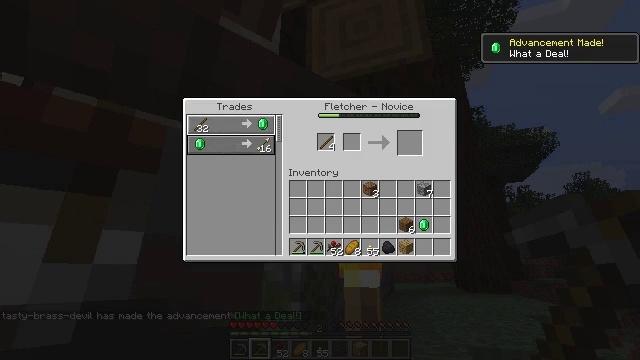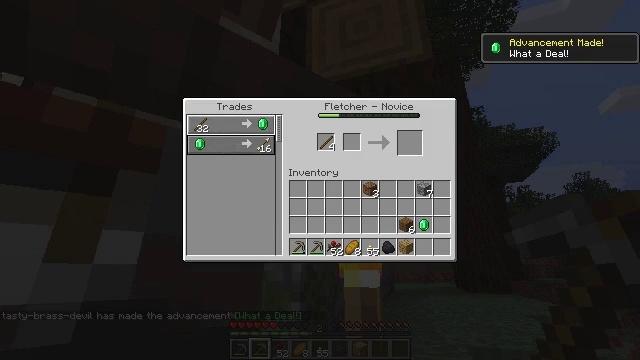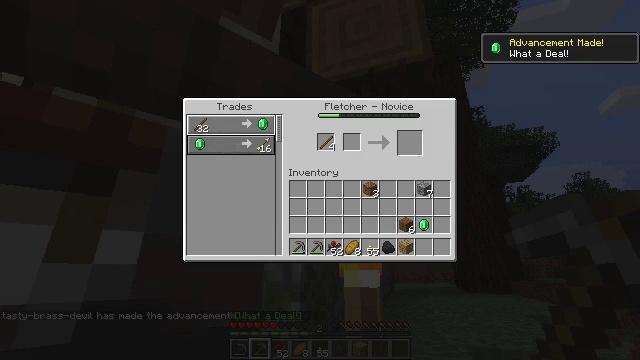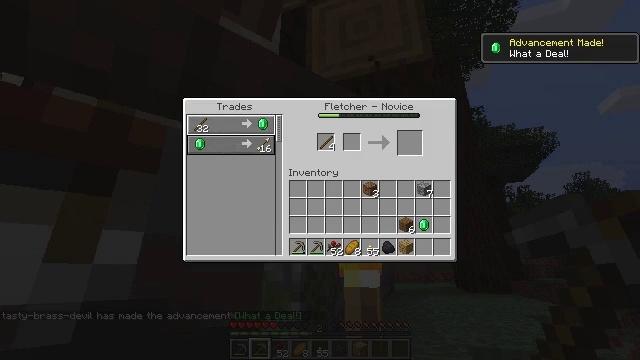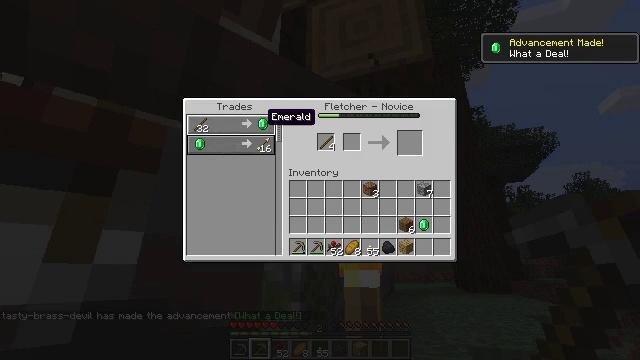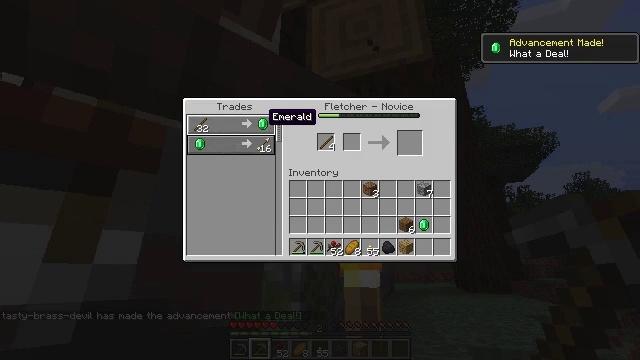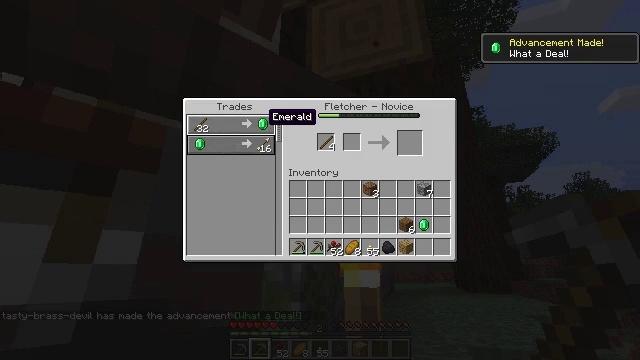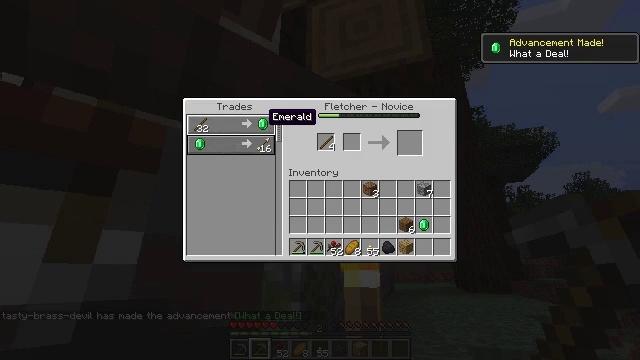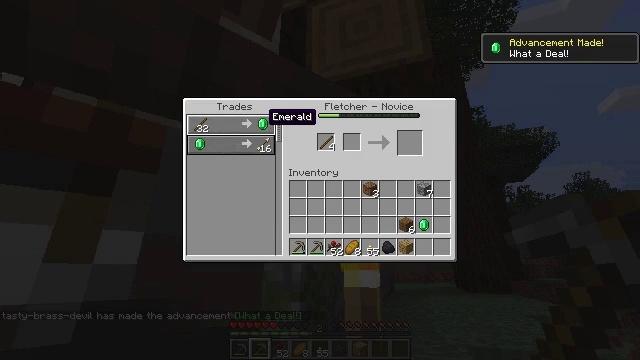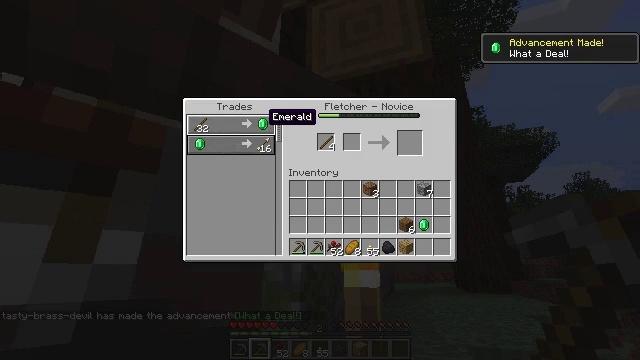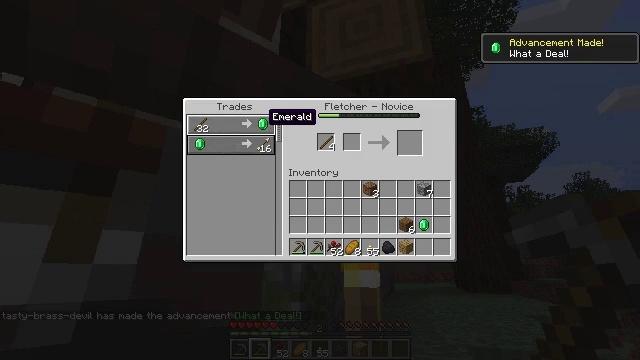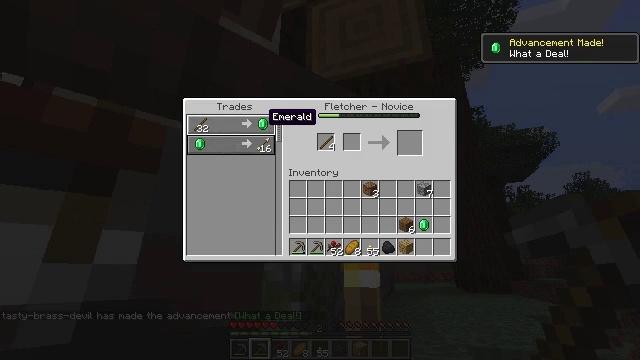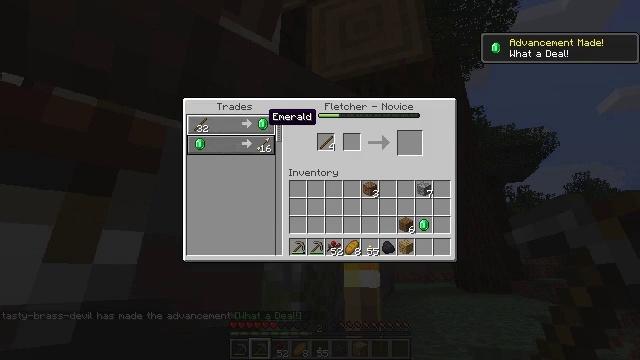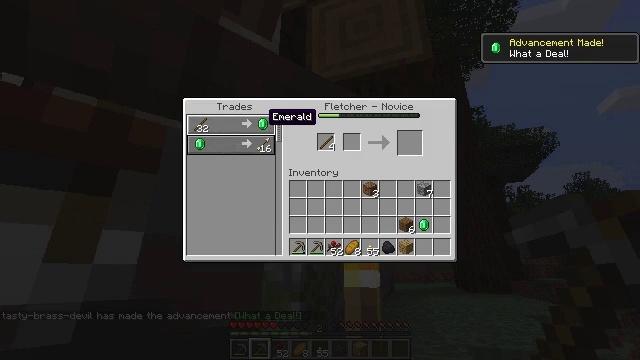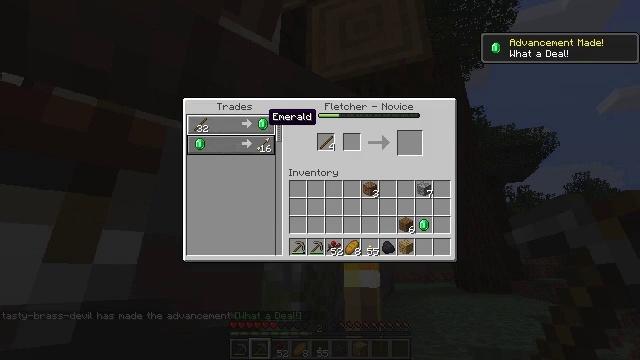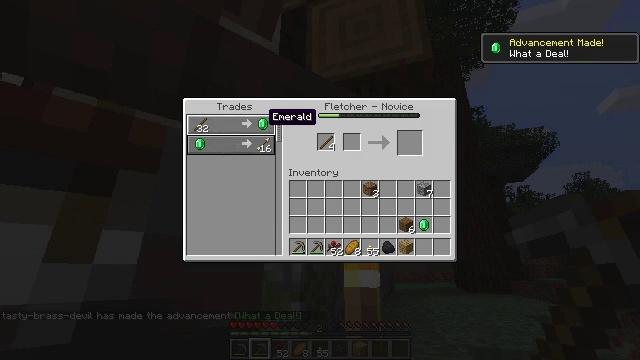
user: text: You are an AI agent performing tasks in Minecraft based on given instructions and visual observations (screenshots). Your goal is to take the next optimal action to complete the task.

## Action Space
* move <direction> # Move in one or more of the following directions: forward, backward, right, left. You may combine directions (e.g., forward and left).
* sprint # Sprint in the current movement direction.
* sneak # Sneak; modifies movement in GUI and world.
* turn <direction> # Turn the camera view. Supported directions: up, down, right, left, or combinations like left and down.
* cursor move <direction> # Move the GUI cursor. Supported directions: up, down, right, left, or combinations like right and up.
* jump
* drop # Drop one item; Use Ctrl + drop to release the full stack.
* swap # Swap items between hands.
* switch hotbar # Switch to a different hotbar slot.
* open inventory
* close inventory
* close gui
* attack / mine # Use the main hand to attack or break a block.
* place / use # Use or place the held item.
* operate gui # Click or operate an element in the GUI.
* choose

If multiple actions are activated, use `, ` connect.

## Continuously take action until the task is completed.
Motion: motion action
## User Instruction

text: Chop down the spruce log.
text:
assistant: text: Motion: no_op
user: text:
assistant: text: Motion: no_op
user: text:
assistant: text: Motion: no_op
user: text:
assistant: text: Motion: cursor move right
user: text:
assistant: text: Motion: no_op
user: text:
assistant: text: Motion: no_op
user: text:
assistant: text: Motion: no_op
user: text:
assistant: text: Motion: no_op
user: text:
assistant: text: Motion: no_op
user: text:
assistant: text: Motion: no_op
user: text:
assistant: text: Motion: no_op
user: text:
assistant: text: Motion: no_op
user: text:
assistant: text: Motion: no_op
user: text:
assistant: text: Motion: no_op
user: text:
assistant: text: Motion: no_op
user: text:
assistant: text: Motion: no_op
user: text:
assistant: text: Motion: no_op
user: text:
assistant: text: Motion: no_op
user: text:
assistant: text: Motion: no_op
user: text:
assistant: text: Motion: cursor move right
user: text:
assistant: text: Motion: cursor move right
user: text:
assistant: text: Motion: cursor move right
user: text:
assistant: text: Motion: cursor move right and down
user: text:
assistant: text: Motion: cursor move right and down
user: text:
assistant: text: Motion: cursor move right and down
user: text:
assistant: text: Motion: cursor move right and down
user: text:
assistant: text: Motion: no_op
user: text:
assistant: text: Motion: no_op
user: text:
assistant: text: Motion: cursor move right and down
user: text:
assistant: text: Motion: no_op